Question: I want rounded corners for my . So I just set the background to transparent but this removes the whole background of the cell.
Any idea how to do that using the visual editor?

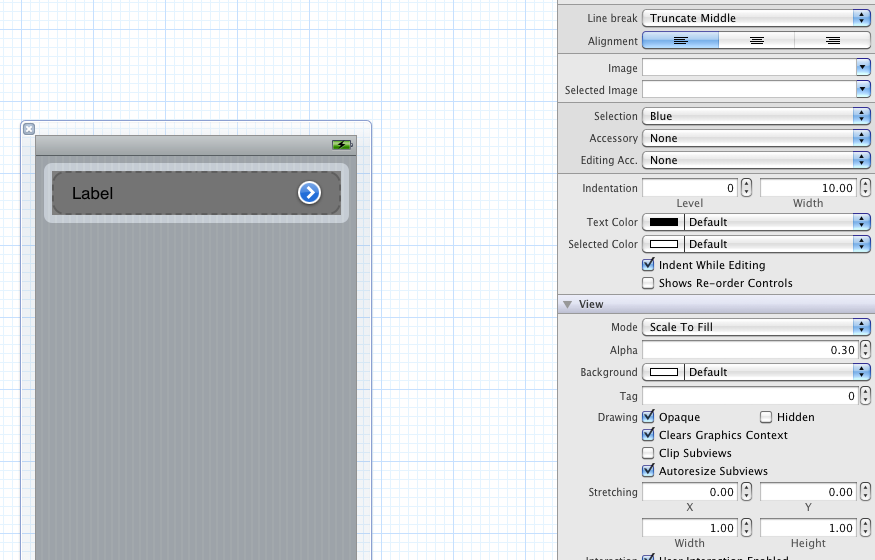
Answer: There are some ways to achieve that:
- override drawRect in your custom tableViewCell class. This is drawing by hand, very nasty ;) I'll post an example code below for a rounded corner background.- put an imageView in the background and add a picture with round corners to the cell. (Background is transparent of course). The problem with transparent backgrounds is performance.
'''
float radius = 10.0;
CGContextRef context = UIGraphicsGetCurrentContext();
rect = CGRectInset(rect, 1.0f, 1.0f);
CGContextBeginPath(context);
CGContextSetGrayFillColor(context, 0.0, 0.8);
CGContextMoveToPoint(context, CGRectGetMinX(rect) + radius, CGRectGetMinY(rect));
CGContextAddArc(context, CGRectGetMaxX(rect) - radius, CGRectGetMinY(rect) + radius, radius, 3 * M_PI / 2, 0, 0);
CGContextAddArc(context, CGRectGetMaxX(rect) - radius, CGRectGetMaxY(rect) - radius, radius, 0, M_PI / 2, 0);
CGContextAddArc(context, CGRectGetMinX(rect) + radius, CGRectGetMaxY(rect) - radius, radius, M_PI / 2, M_PI, 0);
CGContextAddArc(context, CGRectGetMinX(rect) + radius, CGRectGetMinY(rect) + radius, radius, M_PI, 3 * M_PI / 2, 0);
CGContextClosePath(context);
CGContextFillPath(context);
'''